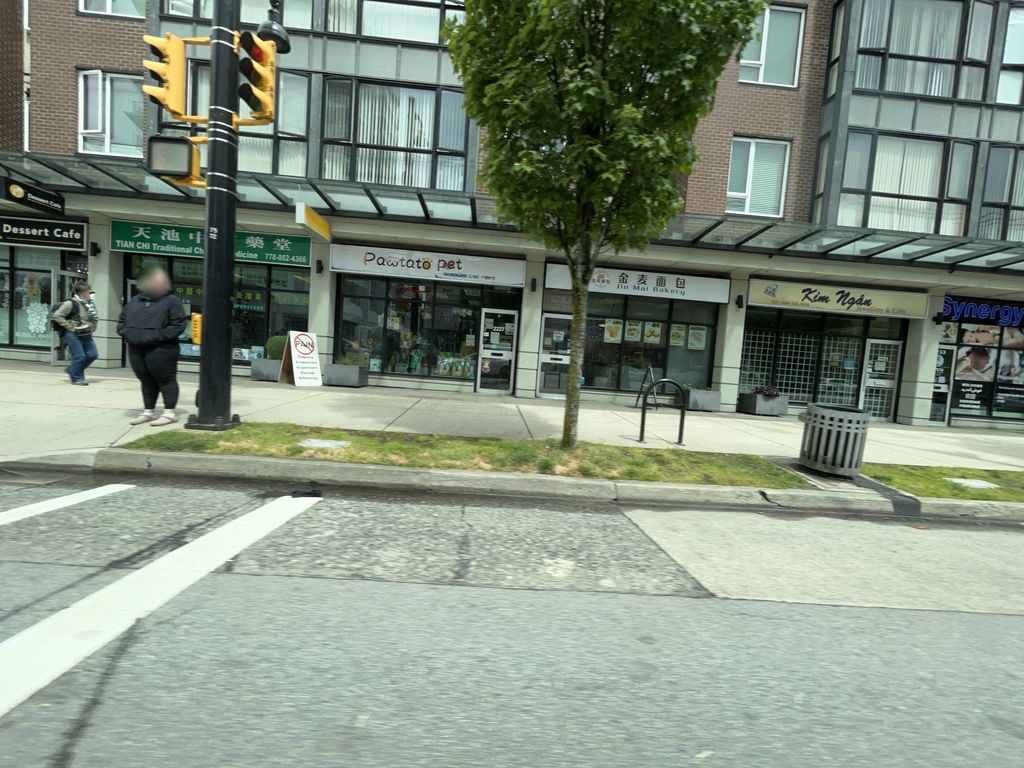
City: vancouver